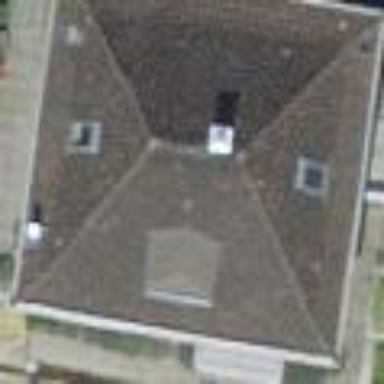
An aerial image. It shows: Residential building with hipped roof.